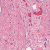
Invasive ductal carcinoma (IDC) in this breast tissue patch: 0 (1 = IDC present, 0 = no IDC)